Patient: sex M, age 49
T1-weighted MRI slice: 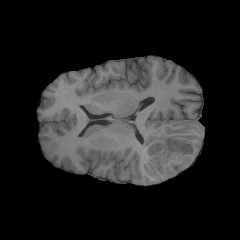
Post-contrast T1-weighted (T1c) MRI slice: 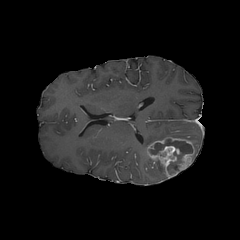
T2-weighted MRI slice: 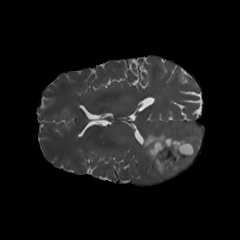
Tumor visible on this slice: yes
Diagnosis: Glioblastoma, IDH-wildtype
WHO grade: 4